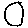
Label: circle